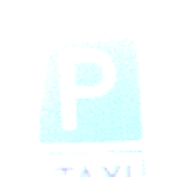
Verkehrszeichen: Parken
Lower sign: FahrzeugeVerbaleAngabe1
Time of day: Dawn
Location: Outdoor (Nature)
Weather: Clear
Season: NotSpecified
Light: Natural